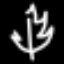
Label: leaf